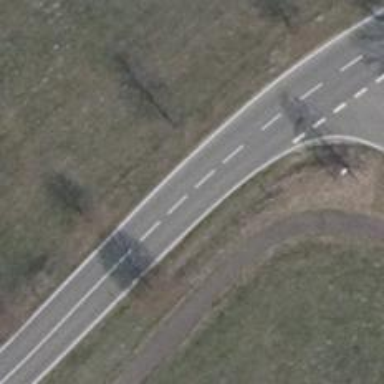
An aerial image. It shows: Tertiary road.